Aerial crown-view tile of a tropical tree (Barro Colorado Island, Panama), acquired 20240611:
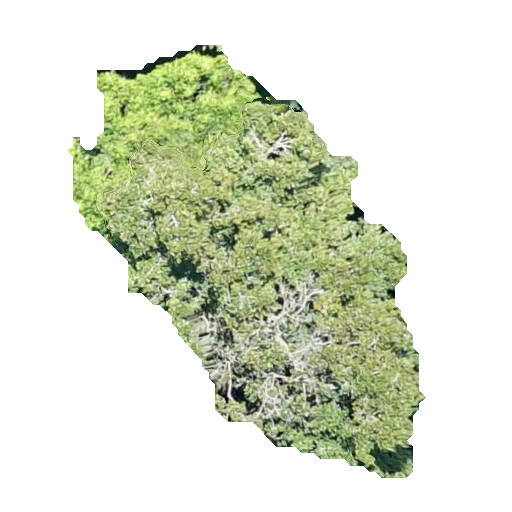
Species: Guatteria lucens
GBIF accepted scientific name: Guatteria lucens
Crown area: 140.765 m²